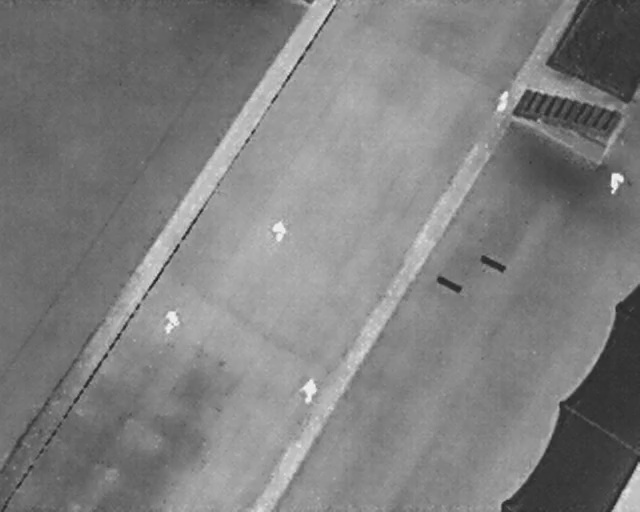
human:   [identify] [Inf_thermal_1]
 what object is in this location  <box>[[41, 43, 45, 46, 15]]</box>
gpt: <ref>1 medium person at the center</ref>

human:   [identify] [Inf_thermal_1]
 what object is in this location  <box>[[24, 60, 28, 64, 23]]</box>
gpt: <ref>1 large person at the left</ref>